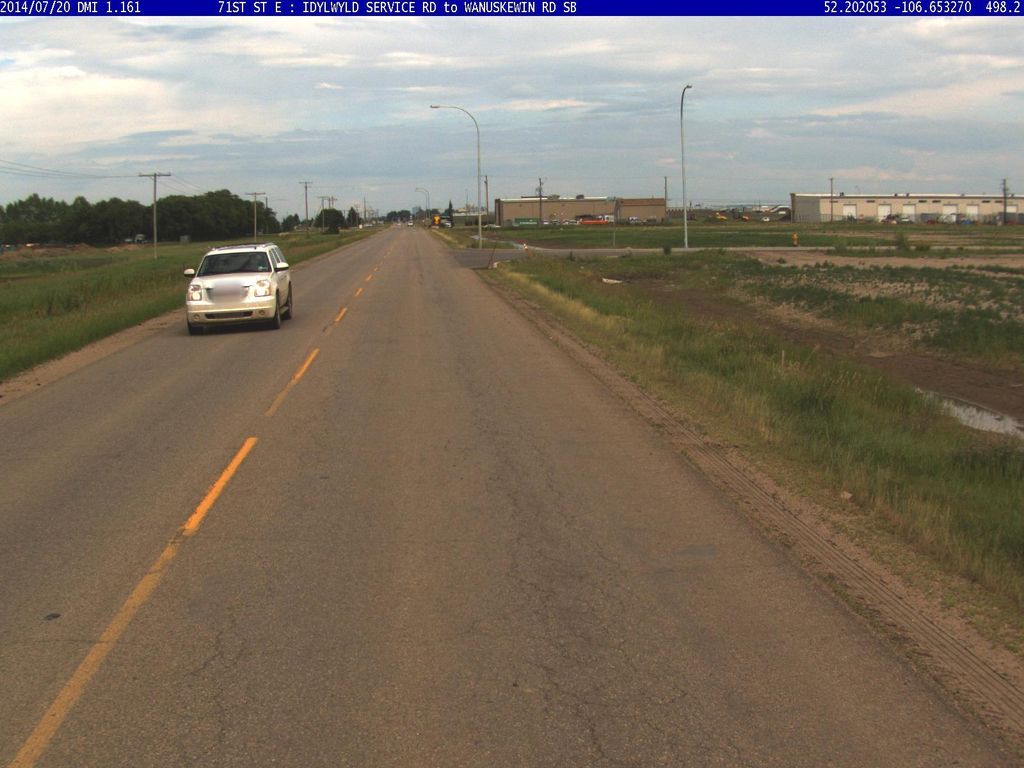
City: saskatoon